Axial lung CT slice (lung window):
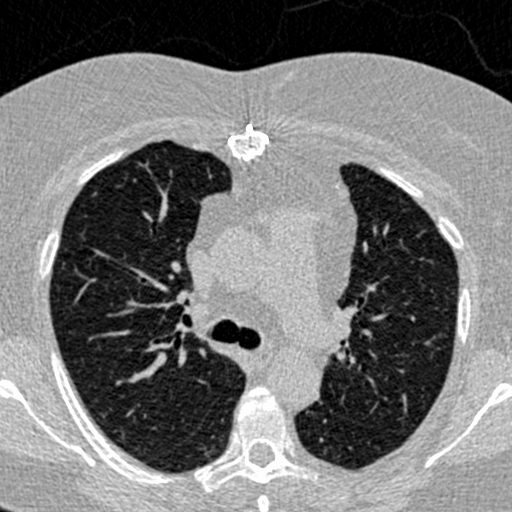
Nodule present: no